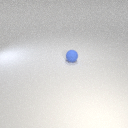
small blue rubber sphere